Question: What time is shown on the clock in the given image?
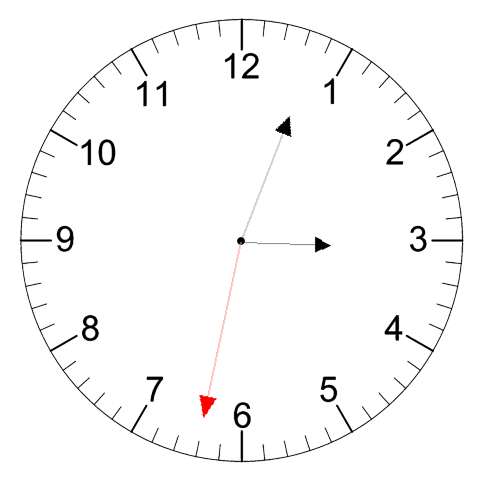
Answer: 03:03:32